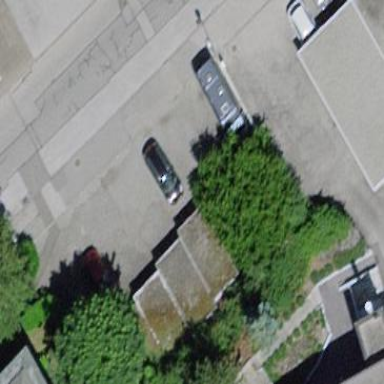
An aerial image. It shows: Group of garages.